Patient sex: M
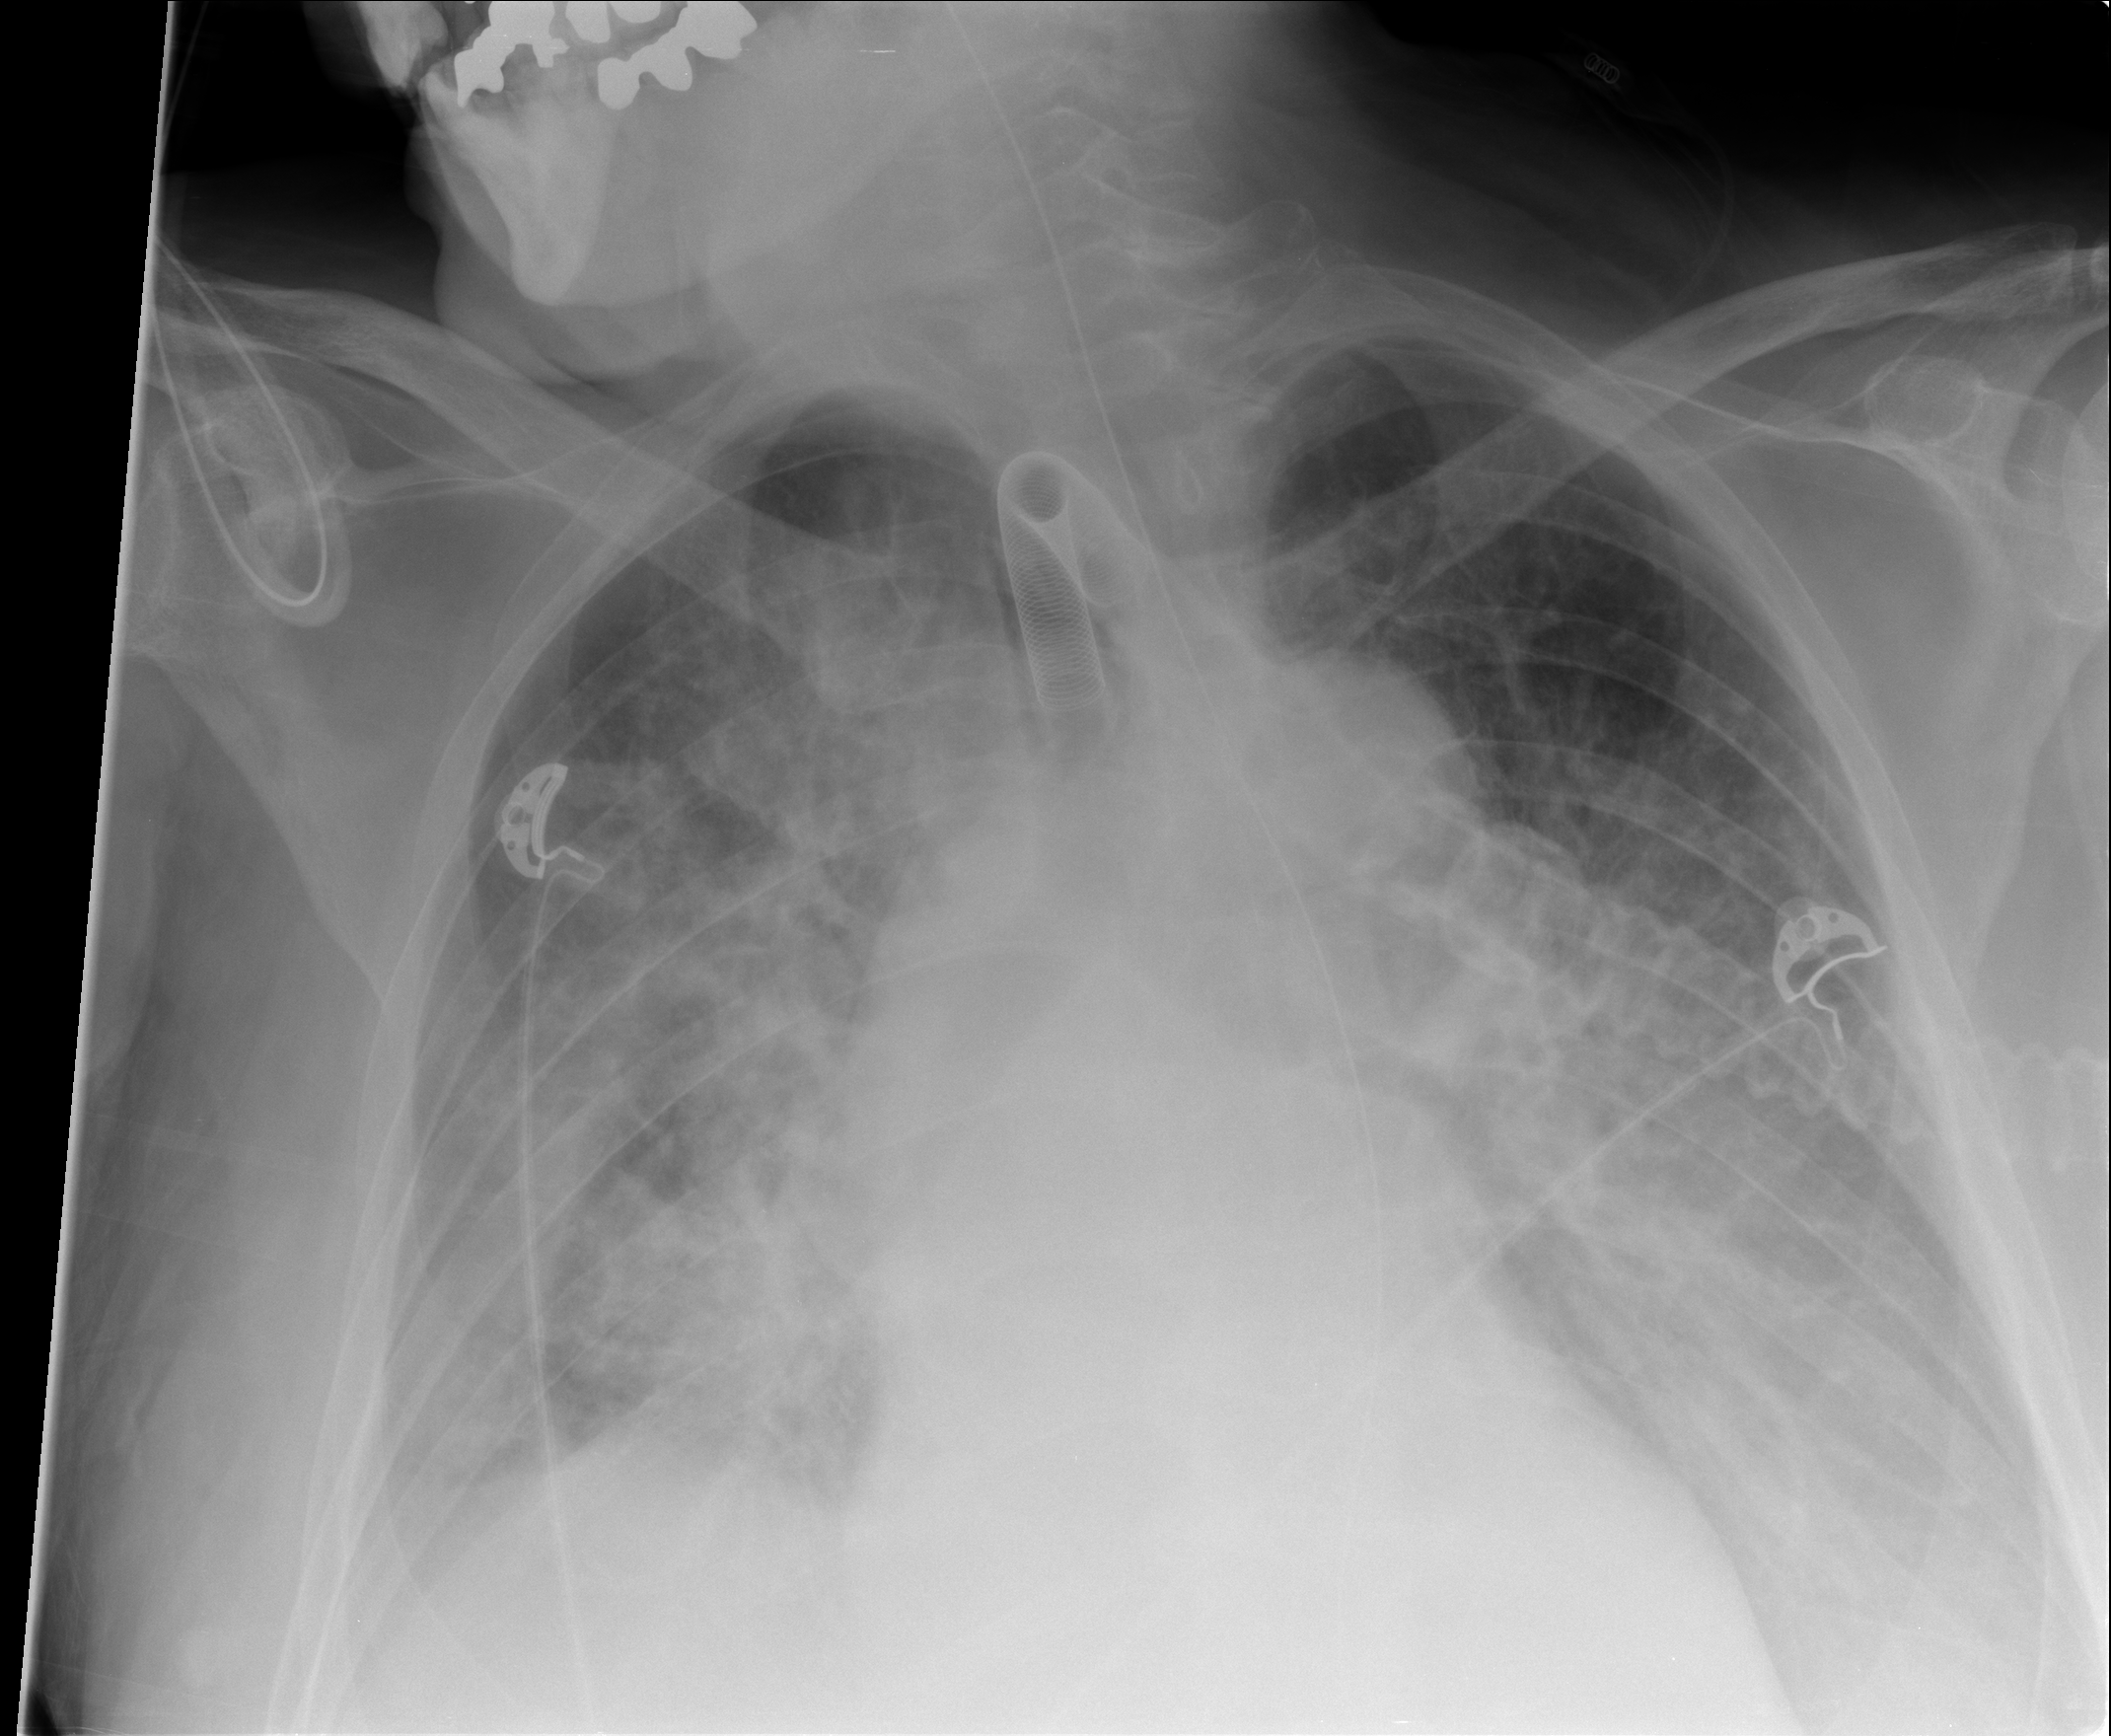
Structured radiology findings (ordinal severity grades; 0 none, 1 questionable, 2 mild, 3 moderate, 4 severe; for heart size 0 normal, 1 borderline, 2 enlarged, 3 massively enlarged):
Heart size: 0
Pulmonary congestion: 3
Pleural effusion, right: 2
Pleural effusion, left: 2
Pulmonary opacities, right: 2
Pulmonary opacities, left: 2
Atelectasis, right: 0
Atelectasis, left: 0